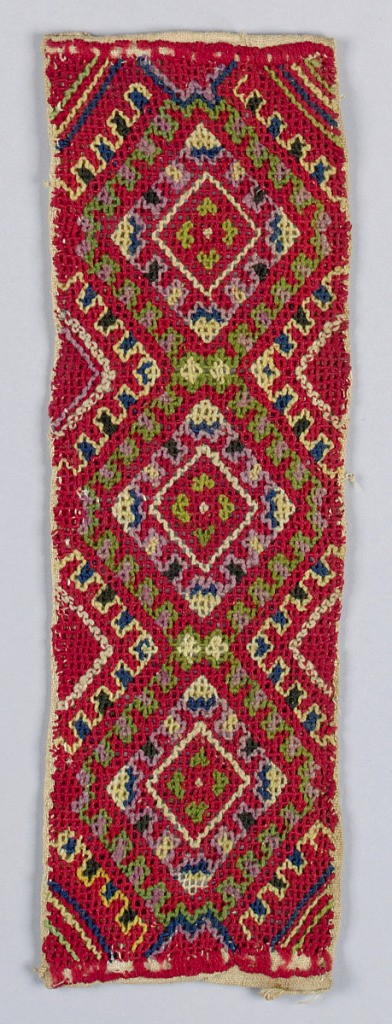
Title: Cuff band
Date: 19th century
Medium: wool on linen foundation Technique: embroidered with deflected element work
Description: Red woven linen cuff embroidered with deflected wool elements forming three interconnecting diamonds.